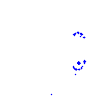
Particle: proton